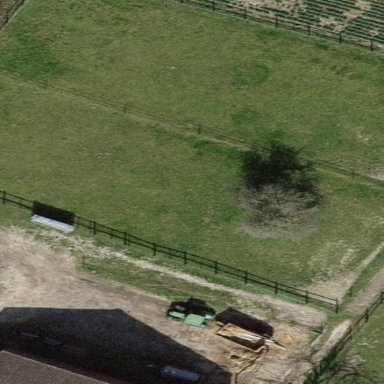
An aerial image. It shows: Wooden fence.